Question:
Im pulling my hair and Im still unable resolve this. Please tell me what did I do wrong with these codes?
Errors (NEW):
'''
No Error, but display undefined;cppar=1&EmailURLVariable=aa@aa.com
'''
CODE (UPDATED x3)-
'''
import flash.events.MouseEvent;
import flash.net.URLRequest;
import flash.net.navigateToURL;
var EmailFlashVariable = 'aa@aa.com'
var url:String = root.loaderInfo.parameters.clickTAG + ';cppar=1&EmailURLVariable=' + EmailFlashVariable
var url_request:URLRequest = new URLRequest(url)
mcButton.addEventListener(MouseEvent.CLICK, ADFclicked)
function ADFclicked(event:MouseEvent) {
navigateToURL(url_request, '_blank')
'''
I added
'''
<param name="flashvars" value="clickTAG=http://www.freescoreonline.com">
'''
In the generated HTML
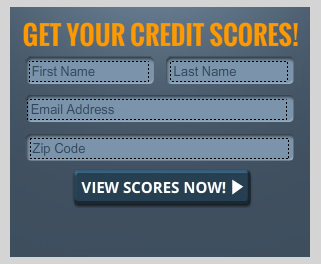
Answer: To show your swf in a html page, we use usually a code like this ( you can modify it of course, It's generated by Flash ) :
'''
<object classid="clsid:d27cdb6e-ae6d-11cf-96b8-444553540000" width="550" height="400">
<param name="movie" value="banner.swf">
<param name="allowScriptAccess" value="sameDomain">
<param name="flashvars" value="clickTAG=http://www.example.com">
<!--[if !IE]>-->
<object type="application/x-shockwave-flash" data="banner.swf" width="550" height="400">
<param name="movie" value="banner.swf">
<param name="allowScriptAccess" value="sameDomain">
<param name="flashvars" value="clickTAG=http://www.example.com">
<!--<![endif]-->
<a href="http://www.adobe.com/go/getflash">
<img src="http://www.adobe.com/images/shared/download_buttons/get_flash_player.gif" alt="Get Adobe Flash player">
</a>
<!--[if !IE]>-->
</object>
<!--<![endif]-->
</object>
'''
You can see here that I used 'flashvars' to pass params to our swf file ('banner.swf'), It's recommended to do that instead of 'banner.swf?clickTAG=http://www.example.com' if you have the ability to use 'flashvars'of course.
In AS3, to get a param that was passed by 'flashvars' or using '?param=value', we do like this : 'root.loaderInfo.parameters.param'. In your case, here is what you can do :
'''
import flash.events.MouseEvent
import flash.net.URLRequest
var EmailFlashVariable:String = 'aa@aa.com'
var url:String = root.loaderInfo.parameters.clickTAG + ';cppar=1&EmailURLVariable=' + EmailFlashVariable
var url_request:URLRequest = new URLRequest(url)
button.addEventListener(MouseEvent.CLICK, ADFclicked)
function ADFclicked(event:MouseEvent) {
navigateToURL(url_request, '_blank')
}
'''
I hope it's clear now, and please try always to explain your problem and to give all details for others to help you.
For flashVars, take a look here <URL>.